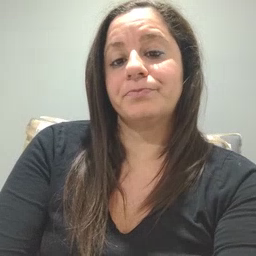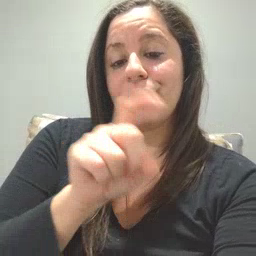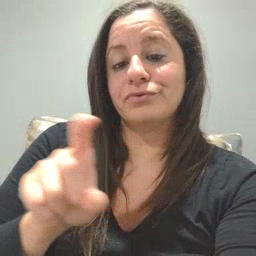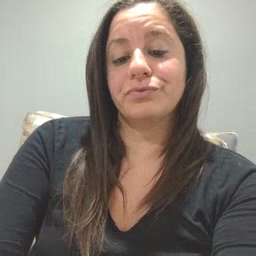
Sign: closet